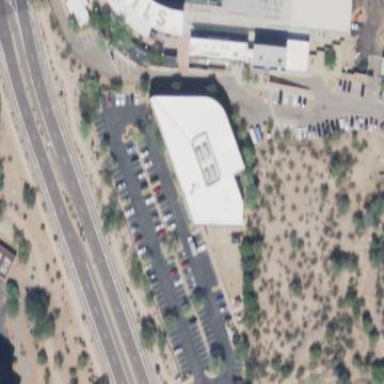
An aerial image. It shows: Office building.